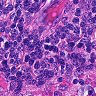
Metastatic tissue present: no